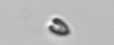
Label: Pyramimonas